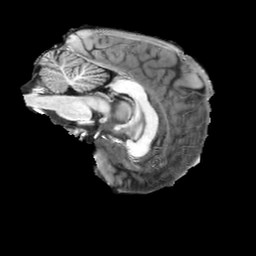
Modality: T1w
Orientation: sagittal
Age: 32
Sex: male
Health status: ill